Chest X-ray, AP view. Patient: 22 years old, sex M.
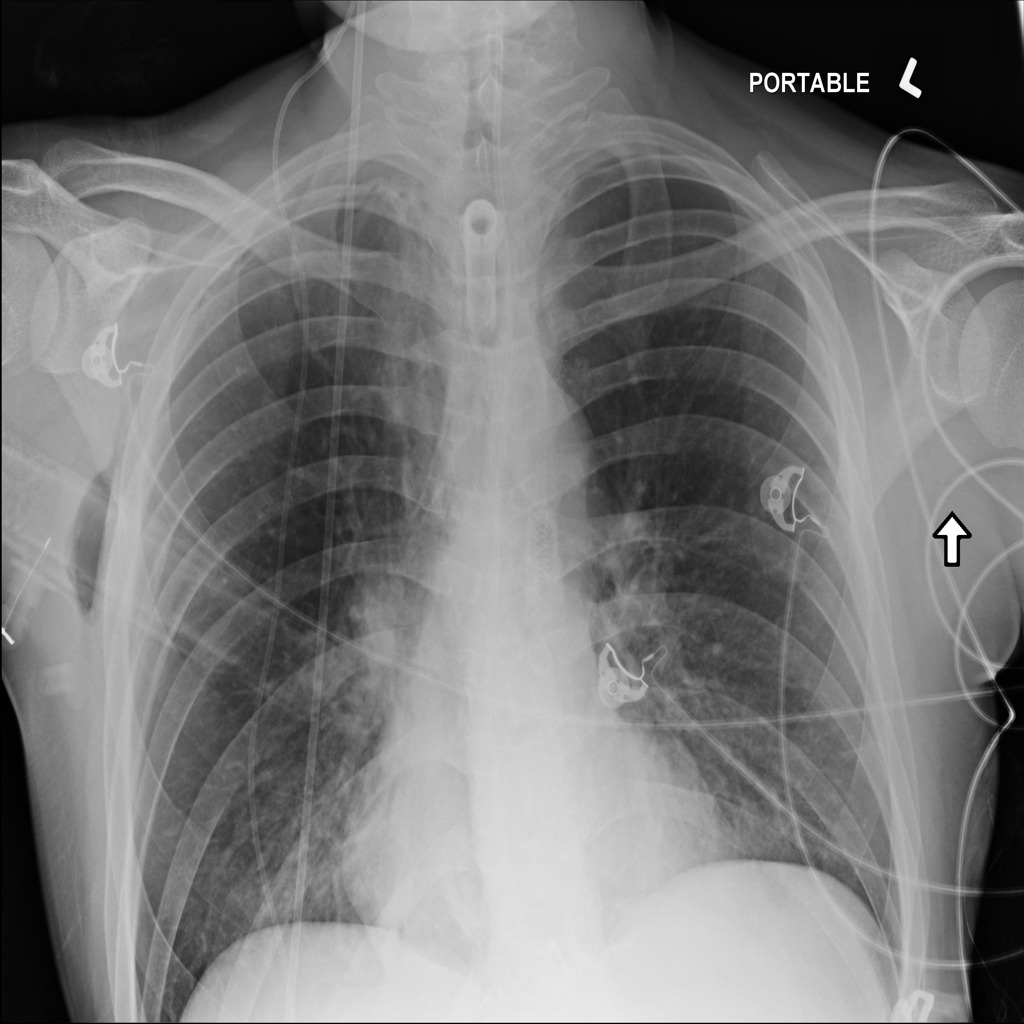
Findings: Atelectasis, Emphysema, Infiltration, Pneumothorax